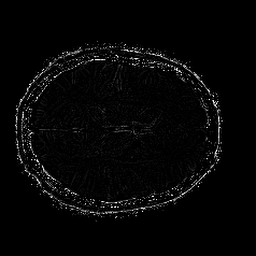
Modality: SWI
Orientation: axial
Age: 38
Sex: female
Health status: ill
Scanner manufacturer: philips
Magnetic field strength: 3 T
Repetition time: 0.031 s